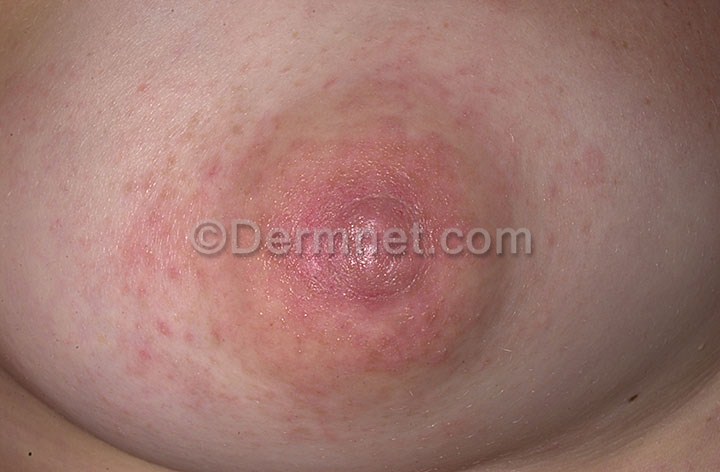
Disease: Atopic Dermatitis Photos